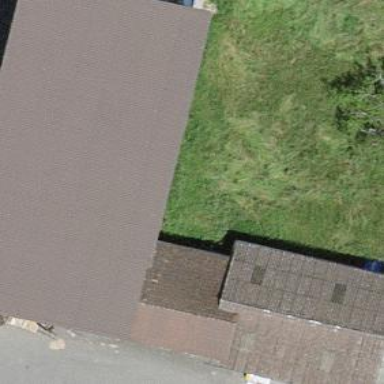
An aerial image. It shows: Garage.